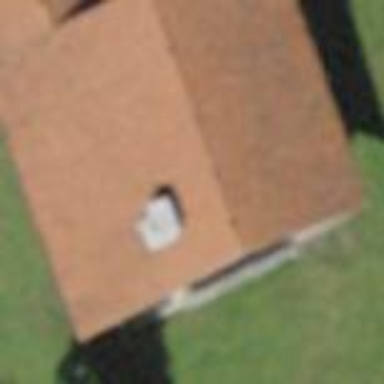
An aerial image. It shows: Simple and straightforward house.